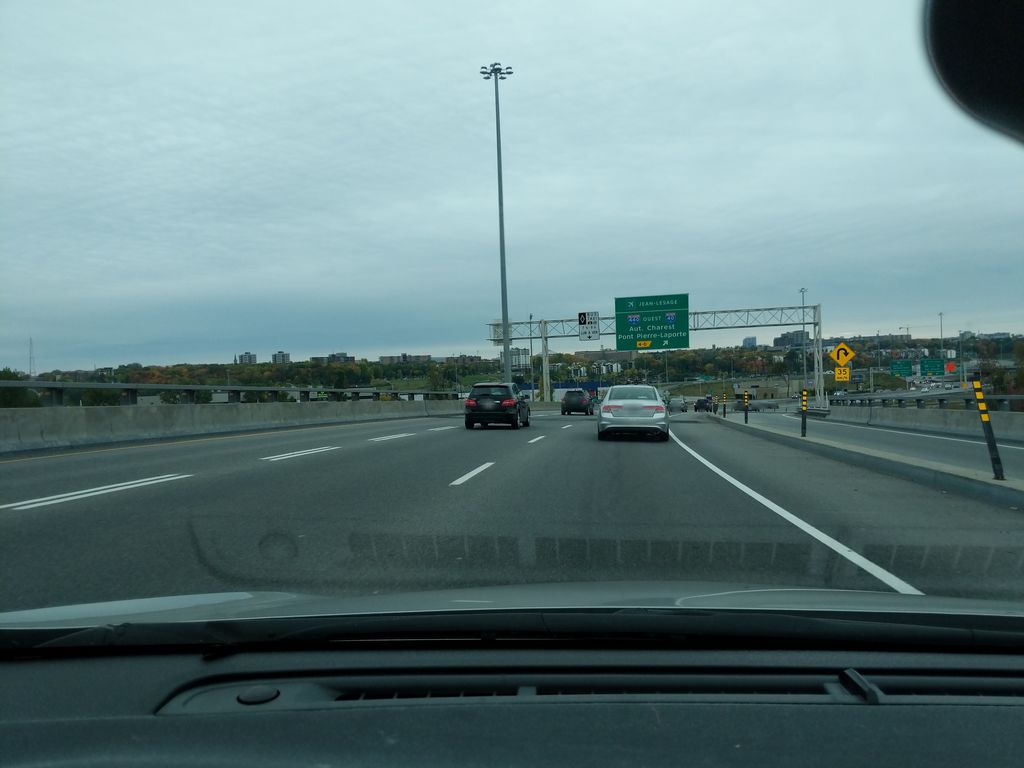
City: quebec_city